Question: I am new to visual studio and c++ .
I have downloaded MessagePack for c/cpp and opened the file "msgpack_vc8.vcproj"
it opened a visual studio project with a bunch of c files and hpp file.
now , I would like to see an example of how Message Pack serializes and deserializes data.
so I created a new cpp file called main and copied the example provided here:
<URL>
I built the solution and when I try to run it pops up this window :

and I have no idea how to run the file , what should I do there?
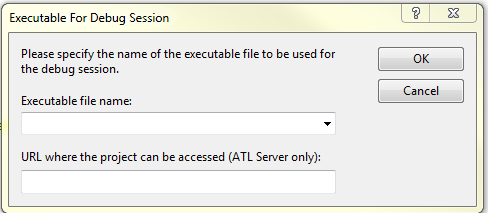
Answer: I assume msgpack.vcproj is a LIBRARY project. You need an APPLICATION project to run and debug it.
If you are using a third-party library usually you would create a new Visual Studio application project, which contains at least a main.cpp with a main function. Then you would include and link the msgpack library to your project.
That's what your link suggested:
> Include msgpack.hpp header and link msgpack library to use MessagePack on your program.
Unless you plan to develop msgpack itself, you probably won't need msgpack.vcproj directly